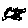
Label: cat